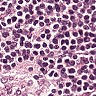
Metastatic tissue present: no